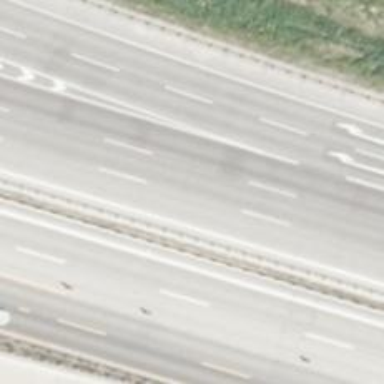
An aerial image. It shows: Asphalt motorway.